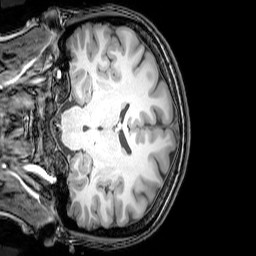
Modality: T1w
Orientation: coronal
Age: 26
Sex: female
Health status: healthy
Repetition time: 0.081 s
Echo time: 0.037 s